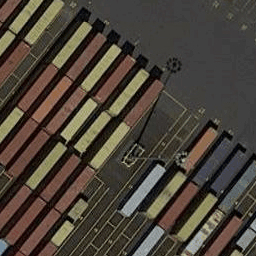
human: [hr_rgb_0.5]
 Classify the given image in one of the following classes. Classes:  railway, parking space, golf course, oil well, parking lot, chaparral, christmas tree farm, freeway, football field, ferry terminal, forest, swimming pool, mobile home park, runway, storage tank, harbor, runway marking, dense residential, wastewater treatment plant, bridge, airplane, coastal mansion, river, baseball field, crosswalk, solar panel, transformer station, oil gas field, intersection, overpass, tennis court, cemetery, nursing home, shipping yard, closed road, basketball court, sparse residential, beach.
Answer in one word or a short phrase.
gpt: shipping yard